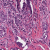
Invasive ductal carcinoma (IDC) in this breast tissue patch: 1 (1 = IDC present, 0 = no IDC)